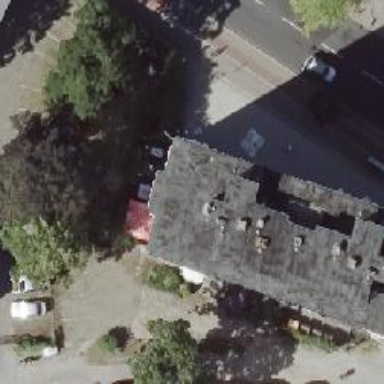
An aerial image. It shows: Restaurant.